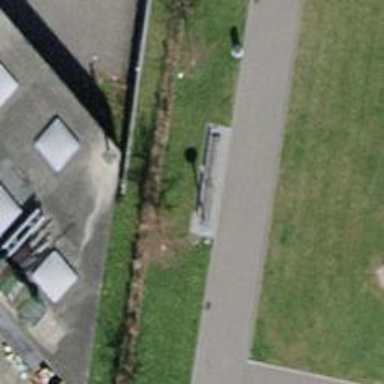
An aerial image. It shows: Bench for seating.